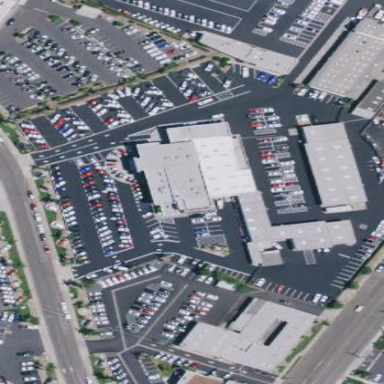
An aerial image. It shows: Retail area with car shop.